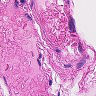
Metastatic tissue present: no